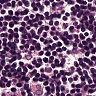
Metastatic tissue present: no